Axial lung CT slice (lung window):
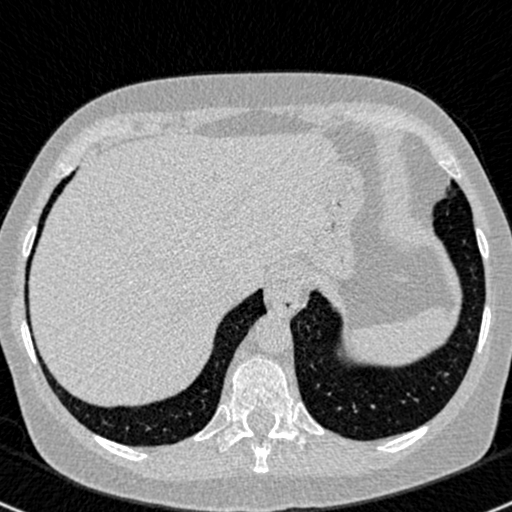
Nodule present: no